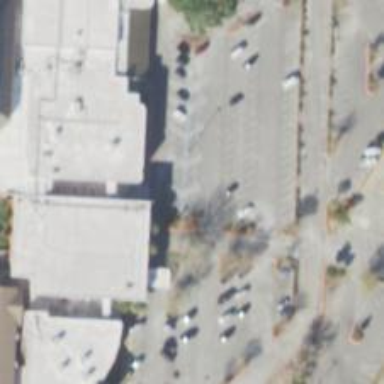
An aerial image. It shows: Parking space is available.